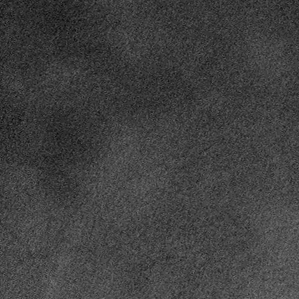
Label: frost